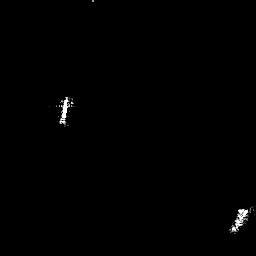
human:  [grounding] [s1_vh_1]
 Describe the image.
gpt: In the satellite image, there is  <ref>1 medium ship </ref> <box>[[21, 35, 28, 48, 0]]</box> located at left,  <ref>1 medium ship </ref> <box>[[87, 80, 97, 91, 0]]</box> located at bottom right.